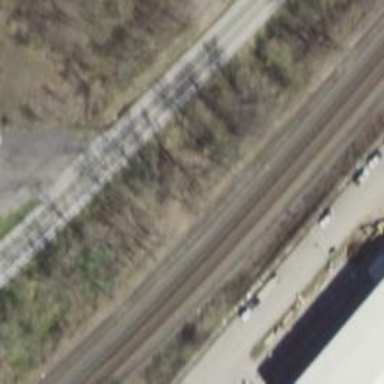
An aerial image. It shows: Railway siding for service.